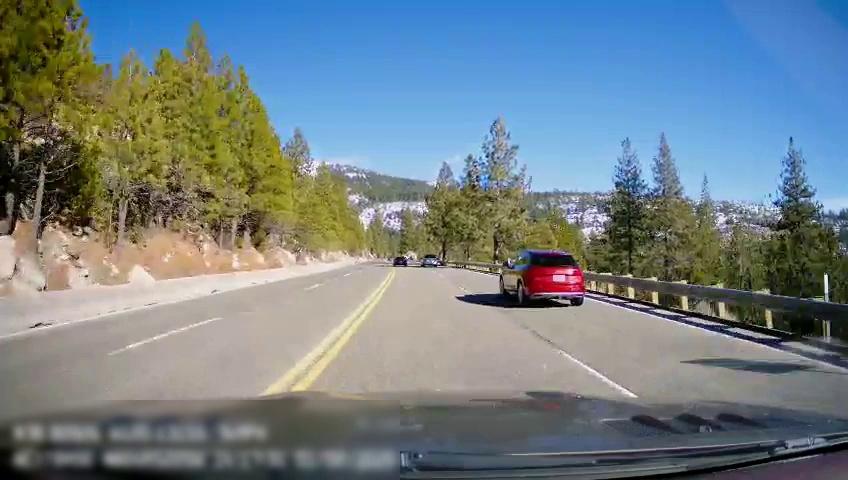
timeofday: Day
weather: Sunny
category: Drivable Space
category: Vehicles | Van
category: Vehicles | Car
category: Vehicles | SUV
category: Lanes | Opposite Lane
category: Lanes | Opposite Lane
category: Lanes | Opposite Lane
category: Lanes | Opposite Lane
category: Lanes | Current Lane
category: Lanes | Current Lane